Field crop: maize
Growth stage: 2
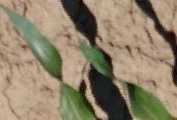
Species: maize